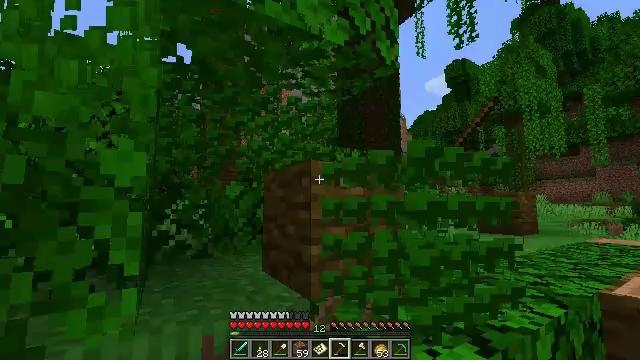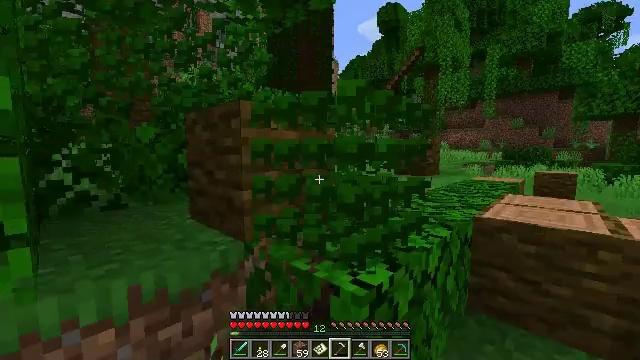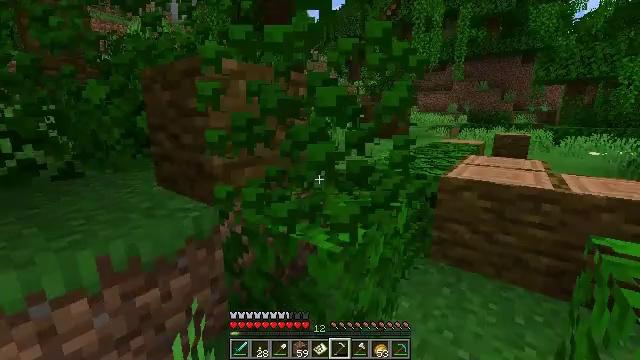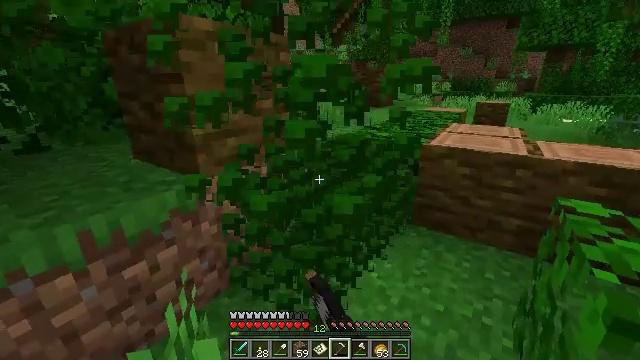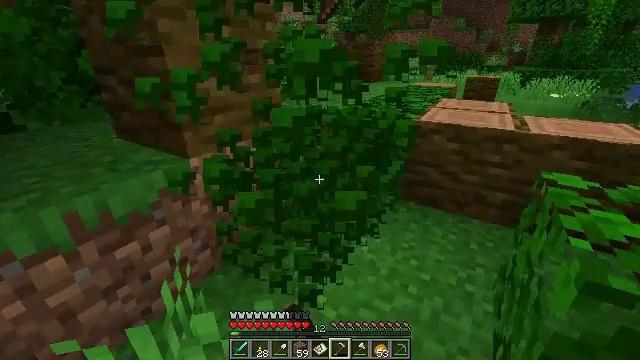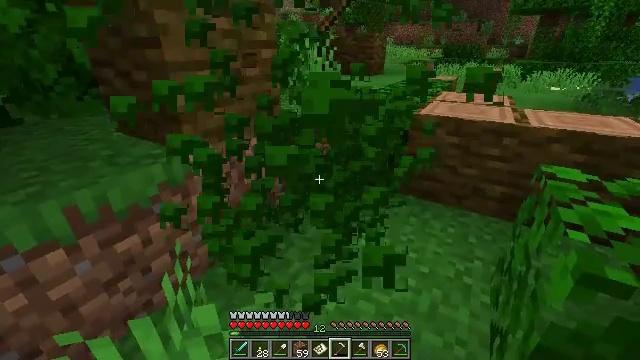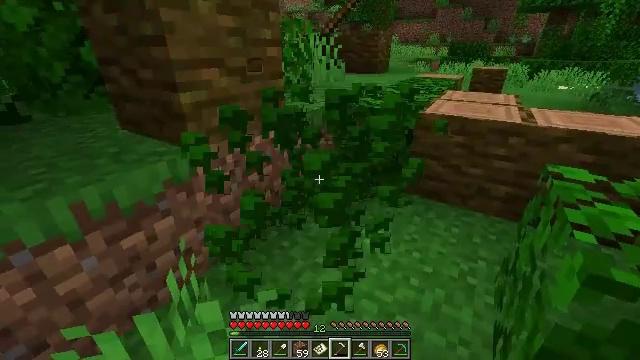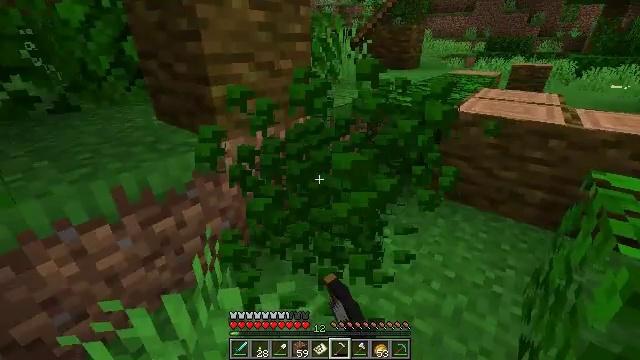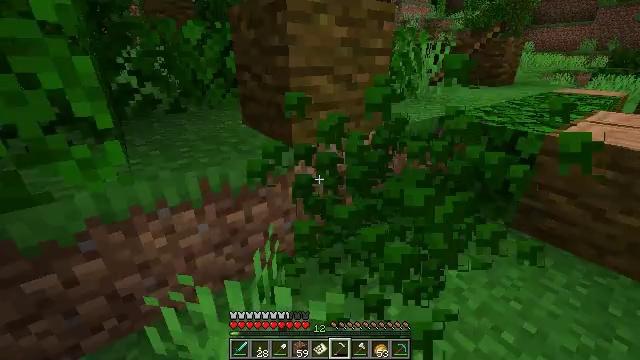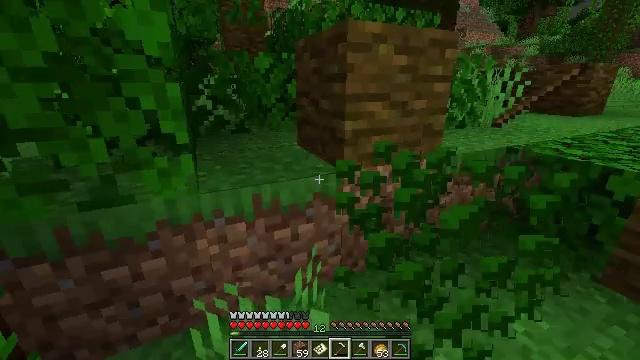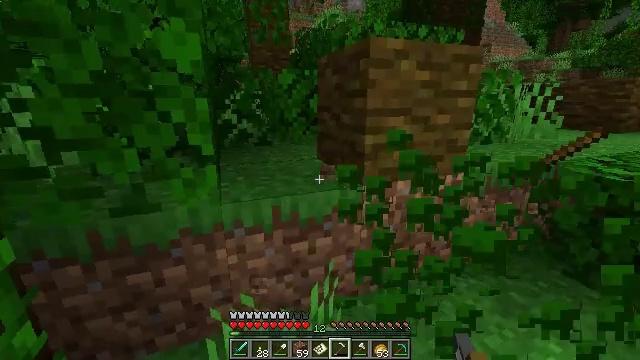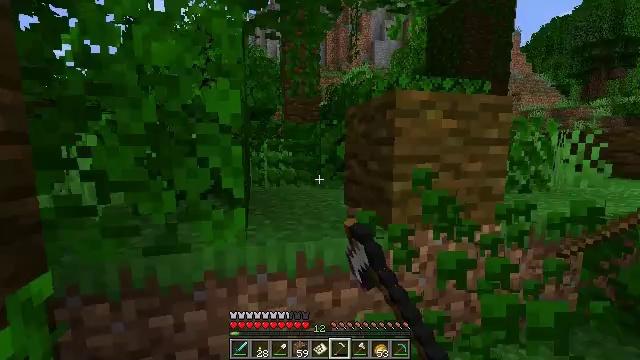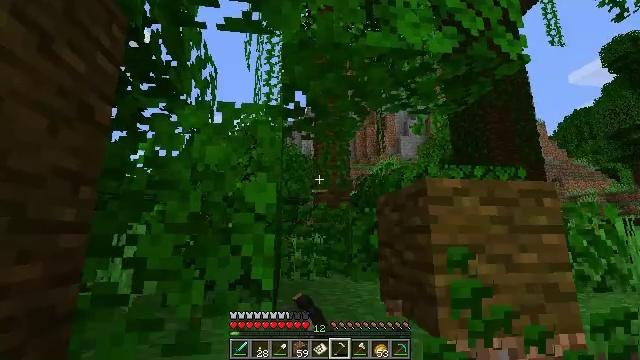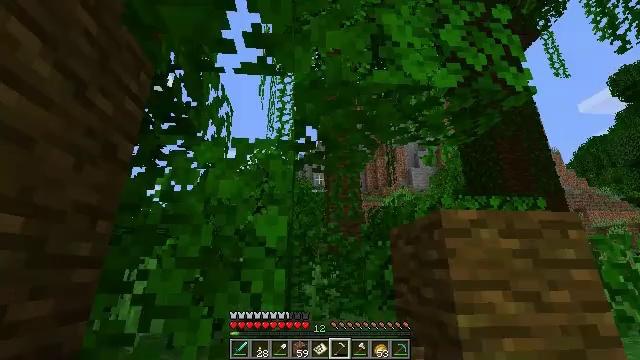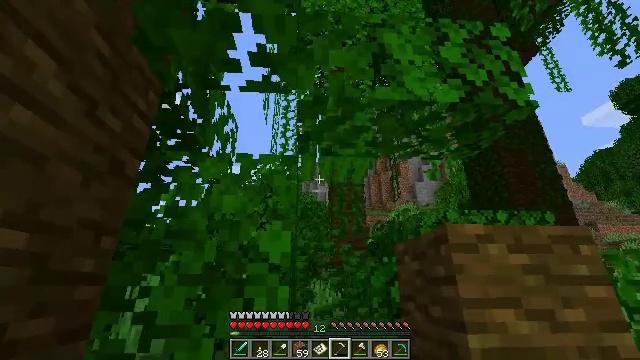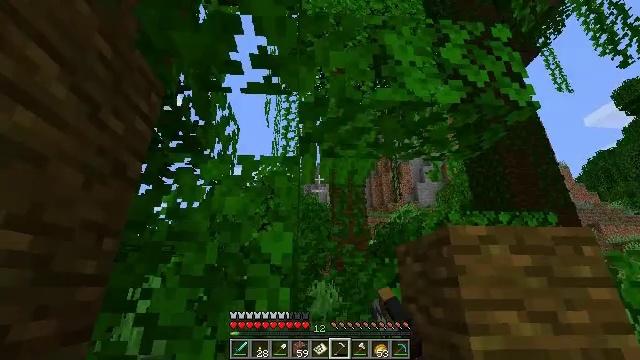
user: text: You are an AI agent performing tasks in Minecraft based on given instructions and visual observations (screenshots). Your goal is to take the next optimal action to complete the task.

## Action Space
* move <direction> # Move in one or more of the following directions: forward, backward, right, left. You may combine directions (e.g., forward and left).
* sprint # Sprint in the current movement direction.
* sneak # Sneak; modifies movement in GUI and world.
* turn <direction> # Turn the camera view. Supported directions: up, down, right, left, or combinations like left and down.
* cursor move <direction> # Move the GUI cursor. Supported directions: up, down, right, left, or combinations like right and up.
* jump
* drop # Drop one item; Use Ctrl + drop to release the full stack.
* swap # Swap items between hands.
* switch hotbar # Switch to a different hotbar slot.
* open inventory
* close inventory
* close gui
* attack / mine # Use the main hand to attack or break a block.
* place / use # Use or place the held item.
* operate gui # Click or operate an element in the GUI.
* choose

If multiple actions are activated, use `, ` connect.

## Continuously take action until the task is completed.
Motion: motion action
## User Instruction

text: Break oak leaves from the trees.
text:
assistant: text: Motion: turn right and down, attack / mine
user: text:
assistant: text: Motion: turn right and down, attack / mine
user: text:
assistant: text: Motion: turn right and down, attack / mine
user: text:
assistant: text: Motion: turn right and down, attack / mine
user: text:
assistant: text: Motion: turn down, attack / mine
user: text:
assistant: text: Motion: attack / mine
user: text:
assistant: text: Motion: turn left, attack / mine
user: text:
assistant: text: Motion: turn left and up, attack / mine
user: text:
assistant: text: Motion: turn left and up, attack / mine
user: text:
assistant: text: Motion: turn left and up, attack / mine
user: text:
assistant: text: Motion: turn left and up, attack / mine
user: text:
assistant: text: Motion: turn left and up, attack / mine
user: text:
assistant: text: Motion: turn left and up, attack / mine
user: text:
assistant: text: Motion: turn up, attack / mine
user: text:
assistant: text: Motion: attack / mine
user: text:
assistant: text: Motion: attack / mine